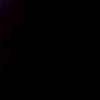
Label: space